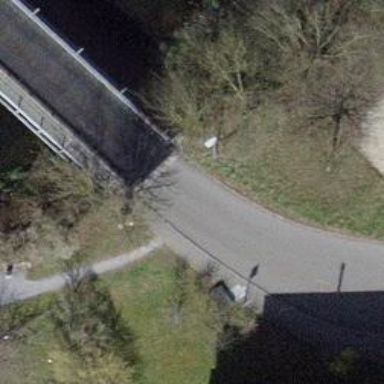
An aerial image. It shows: Residential road with metallic bridge.